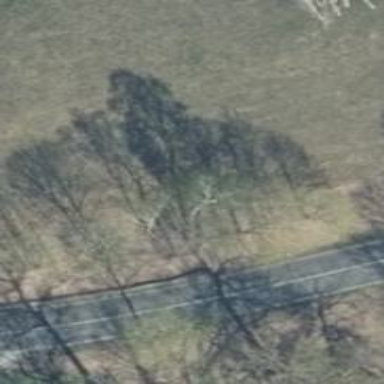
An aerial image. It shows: Row of mixed leaf trees.